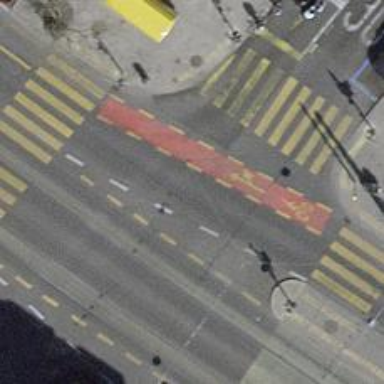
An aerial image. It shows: Road with traffic signals.